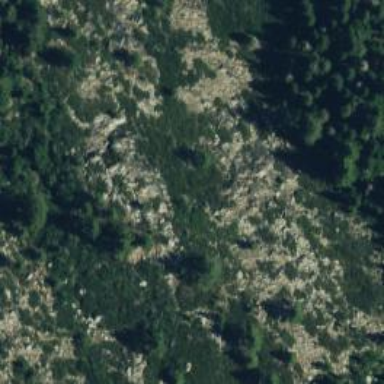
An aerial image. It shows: Landscape dominated by bare rock.